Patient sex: F
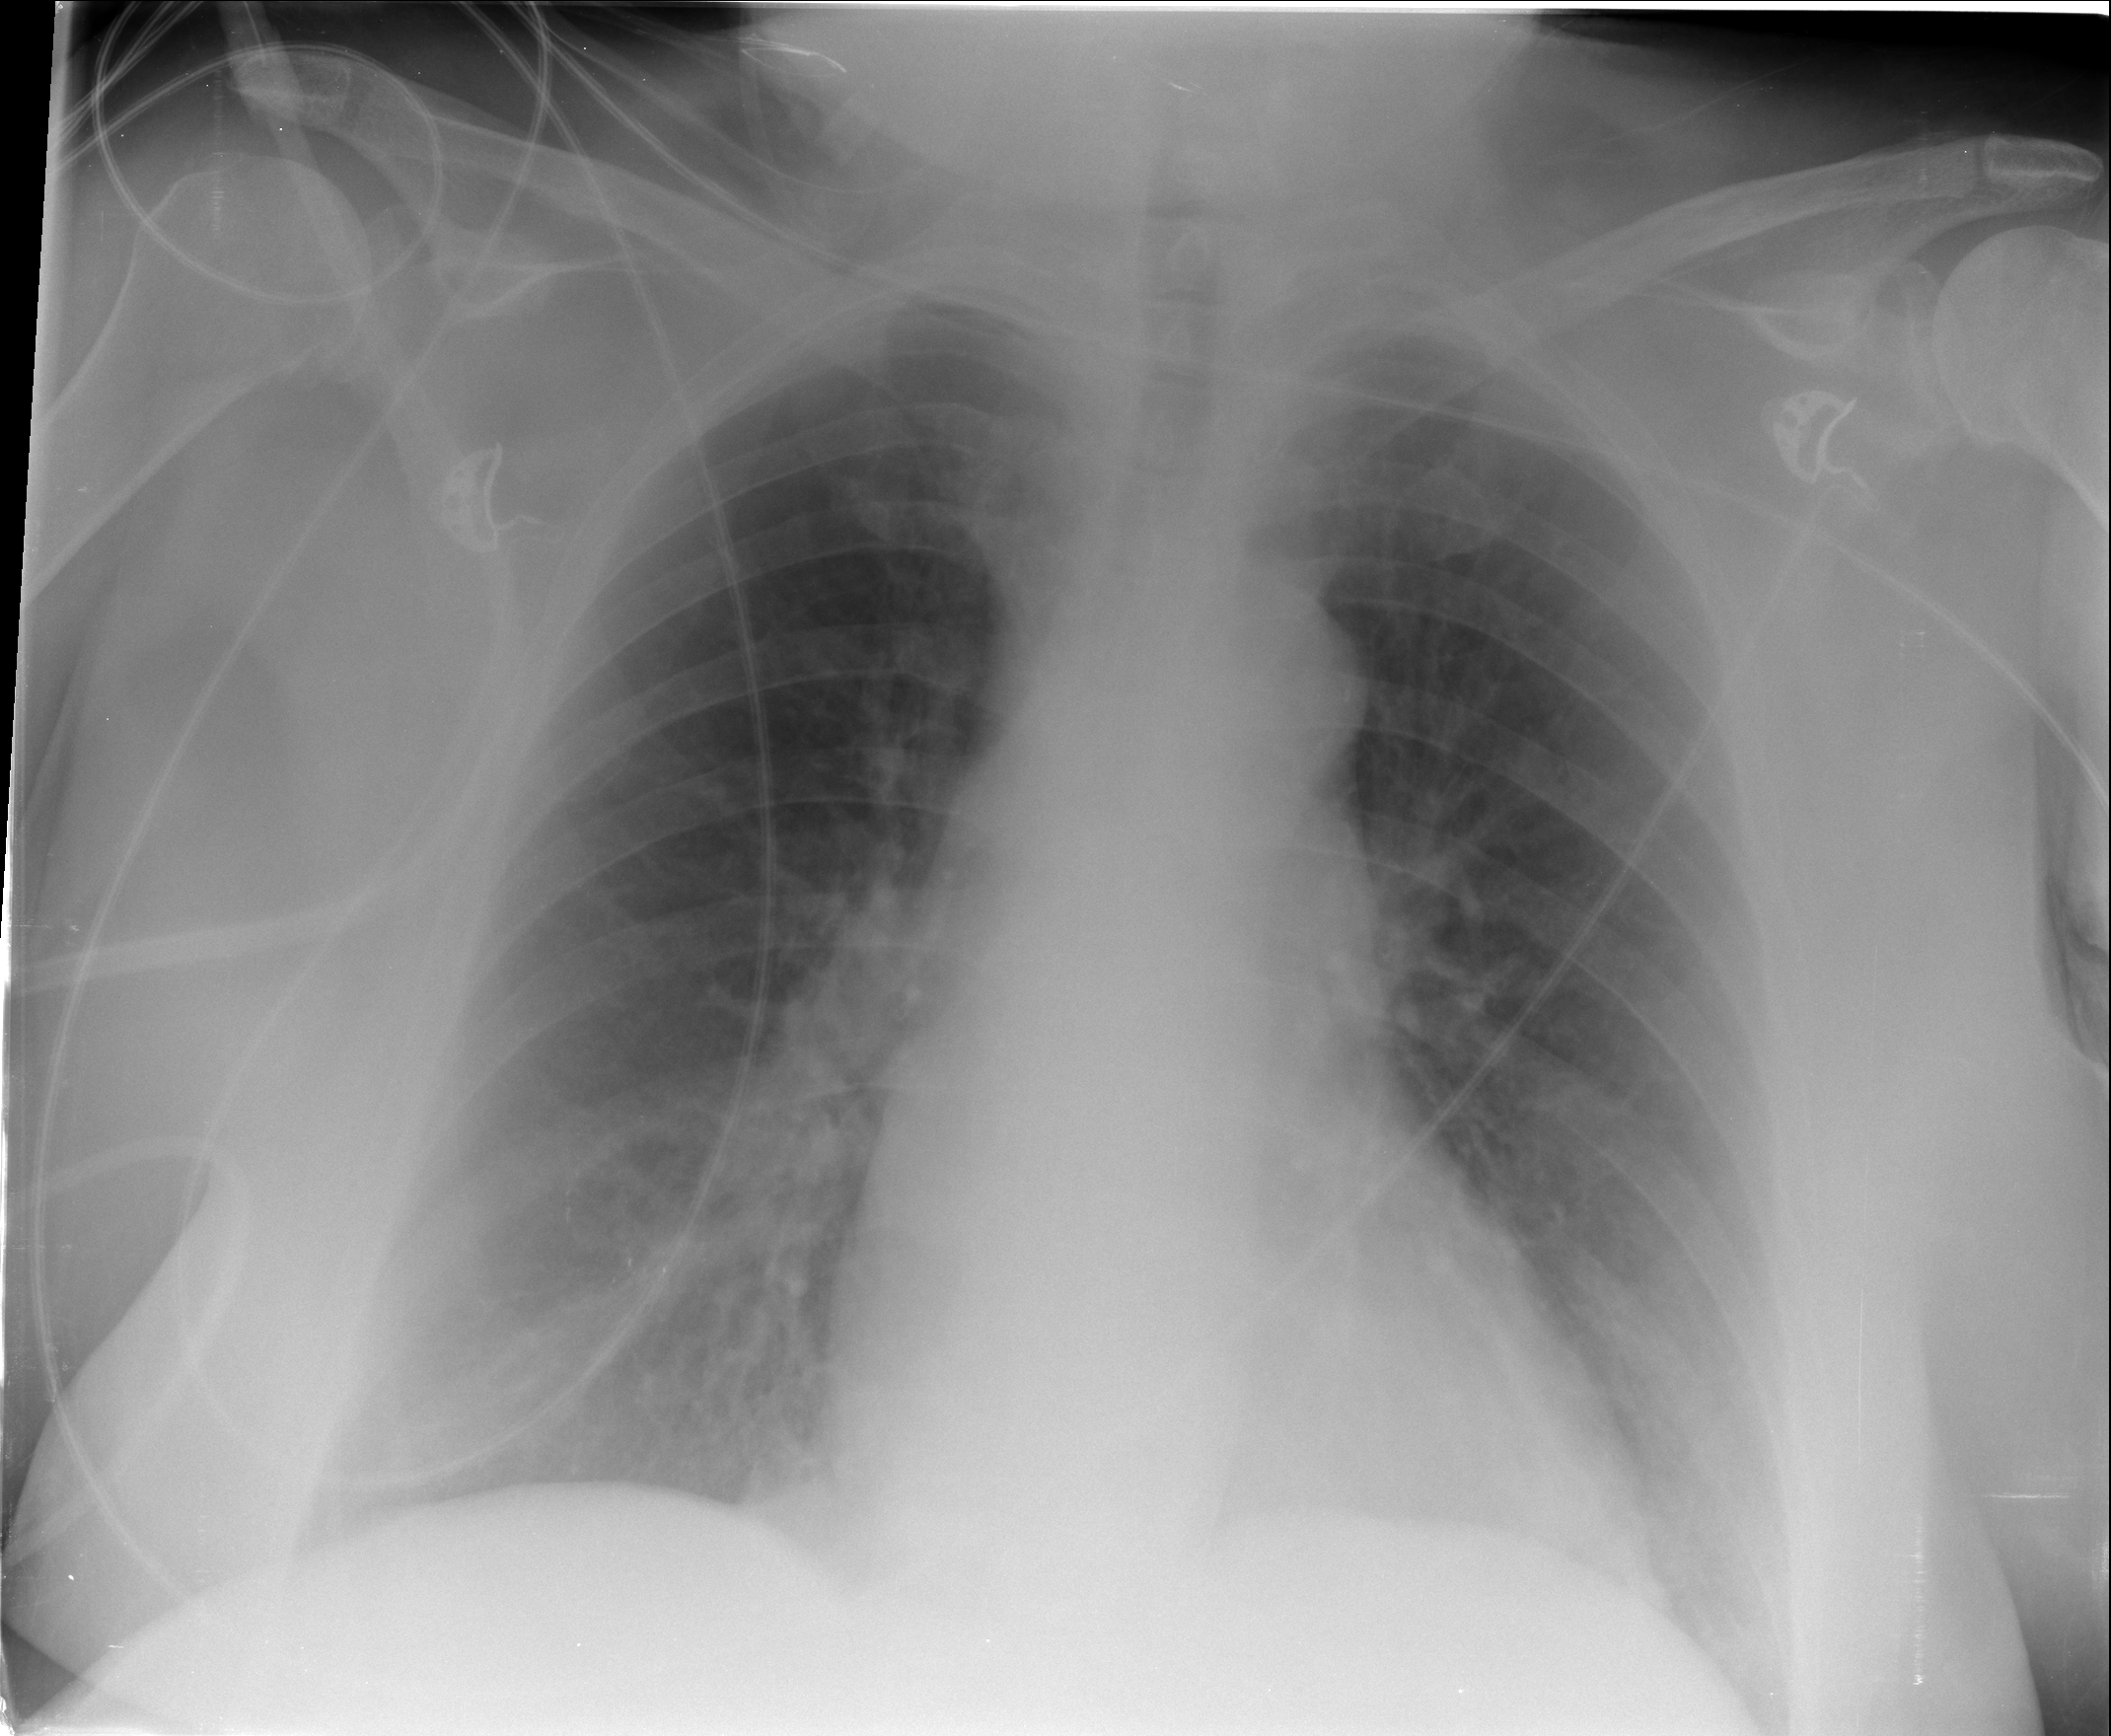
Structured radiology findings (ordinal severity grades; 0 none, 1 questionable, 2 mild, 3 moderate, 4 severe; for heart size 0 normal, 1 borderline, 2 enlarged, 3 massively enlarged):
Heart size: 0
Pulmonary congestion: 0
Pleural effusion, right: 0
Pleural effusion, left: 0
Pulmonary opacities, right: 1
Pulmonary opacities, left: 0
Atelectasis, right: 0
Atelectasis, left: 0